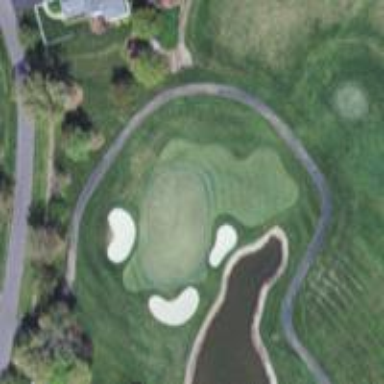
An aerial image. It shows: View of golf hole.